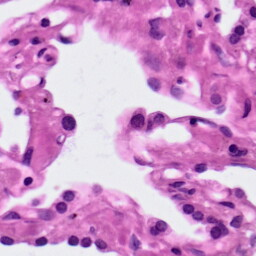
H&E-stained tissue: Lung